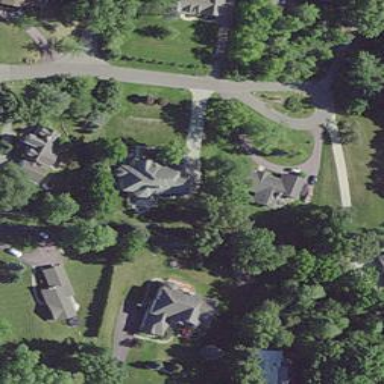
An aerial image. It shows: Driveway leading to service road.